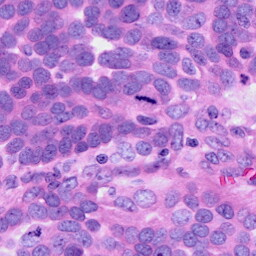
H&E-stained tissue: Ovarian